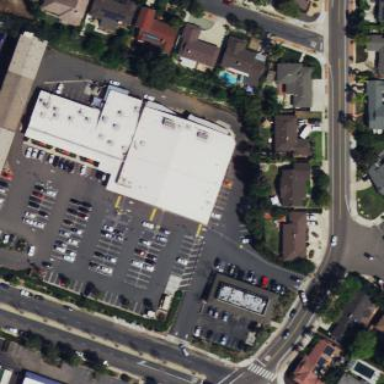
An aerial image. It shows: Commercial building.